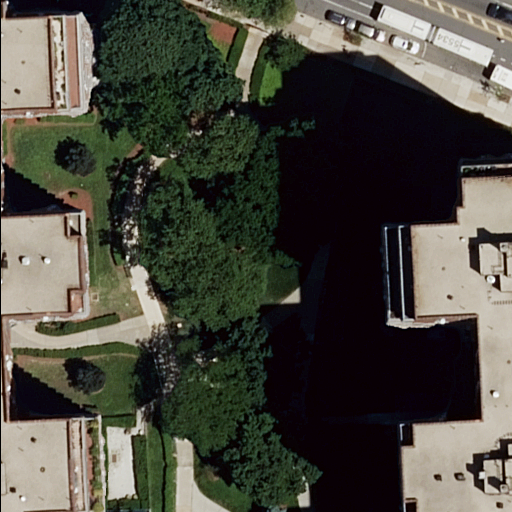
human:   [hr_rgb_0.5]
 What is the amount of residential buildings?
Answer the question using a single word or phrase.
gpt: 2

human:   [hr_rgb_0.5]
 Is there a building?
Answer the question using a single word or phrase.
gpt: yes

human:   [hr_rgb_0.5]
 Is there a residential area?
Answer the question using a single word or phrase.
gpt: yes

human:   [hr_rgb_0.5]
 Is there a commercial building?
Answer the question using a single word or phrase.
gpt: no

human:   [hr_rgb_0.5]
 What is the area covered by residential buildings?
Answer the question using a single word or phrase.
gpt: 688m2

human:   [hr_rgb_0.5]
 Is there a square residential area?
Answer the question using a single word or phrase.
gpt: no

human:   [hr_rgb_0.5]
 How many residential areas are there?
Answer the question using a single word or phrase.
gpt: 1

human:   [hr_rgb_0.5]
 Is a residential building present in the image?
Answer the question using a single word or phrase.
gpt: yes

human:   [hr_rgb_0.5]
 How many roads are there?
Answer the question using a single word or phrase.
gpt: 6

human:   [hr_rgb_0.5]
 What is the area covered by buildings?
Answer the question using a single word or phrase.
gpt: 688m2

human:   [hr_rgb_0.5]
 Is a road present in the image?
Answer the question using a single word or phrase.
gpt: yes

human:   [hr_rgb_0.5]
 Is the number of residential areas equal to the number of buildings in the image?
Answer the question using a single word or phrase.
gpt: no

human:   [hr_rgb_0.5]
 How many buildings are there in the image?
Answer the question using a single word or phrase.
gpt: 2

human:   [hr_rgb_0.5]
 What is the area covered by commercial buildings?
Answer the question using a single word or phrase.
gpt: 0m2

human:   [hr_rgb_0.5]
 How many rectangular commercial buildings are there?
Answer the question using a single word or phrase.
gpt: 0

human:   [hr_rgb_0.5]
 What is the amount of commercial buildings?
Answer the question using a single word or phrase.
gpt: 0

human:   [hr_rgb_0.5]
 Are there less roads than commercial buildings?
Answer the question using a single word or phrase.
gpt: no

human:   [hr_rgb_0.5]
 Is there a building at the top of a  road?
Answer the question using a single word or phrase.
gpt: no

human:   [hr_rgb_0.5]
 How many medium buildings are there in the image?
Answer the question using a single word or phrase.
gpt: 0

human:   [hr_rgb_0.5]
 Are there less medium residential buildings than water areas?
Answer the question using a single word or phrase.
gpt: no

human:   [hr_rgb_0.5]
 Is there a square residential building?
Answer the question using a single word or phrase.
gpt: no

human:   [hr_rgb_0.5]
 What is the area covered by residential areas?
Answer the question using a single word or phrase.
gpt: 6285m2

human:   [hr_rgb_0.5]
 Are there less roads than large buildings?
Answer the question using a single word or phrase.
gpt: no

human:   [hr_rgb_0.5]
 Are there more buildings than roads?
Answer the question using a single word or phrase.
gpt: no

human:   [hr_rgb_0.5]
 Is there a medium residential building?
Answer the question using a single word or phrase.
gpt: no

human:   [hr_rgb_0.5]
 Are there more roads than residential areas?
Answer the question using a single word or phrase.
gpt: yes

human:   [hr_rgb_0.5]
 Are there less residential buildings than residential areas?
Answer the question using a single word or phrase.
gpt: no

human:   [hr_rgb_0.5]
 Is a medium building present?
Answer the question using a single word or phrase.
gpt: no

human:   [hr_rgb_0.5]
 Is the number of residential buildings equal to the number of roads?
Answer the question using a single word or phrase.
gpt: no

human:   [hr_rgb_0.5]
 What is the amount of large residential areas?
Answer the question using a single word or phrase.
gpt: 1

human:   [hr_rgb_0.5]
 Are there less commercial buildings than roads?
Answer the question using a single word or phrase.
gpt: yes

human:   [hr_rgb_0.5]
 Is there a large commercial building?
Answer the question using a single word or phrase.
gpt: no

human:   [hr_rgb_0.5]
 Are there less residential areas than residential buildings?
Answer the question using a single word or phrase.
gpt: yes

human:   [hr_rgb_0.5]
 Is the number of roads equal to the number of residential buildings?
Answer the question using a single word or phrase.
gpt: no

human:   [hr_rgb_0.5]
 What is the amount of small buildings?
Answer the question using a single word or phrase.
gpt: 1

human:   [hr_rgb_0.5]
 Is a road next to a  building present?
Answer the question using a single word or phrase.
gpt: yes

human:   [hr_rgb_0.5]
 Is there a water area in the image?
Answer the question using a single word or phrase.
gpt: no

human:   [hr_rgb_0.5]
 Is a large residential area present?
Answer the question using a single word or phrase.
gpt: yes

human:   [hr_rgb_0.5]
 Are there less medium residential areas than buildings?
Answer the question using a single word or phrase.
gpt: yes

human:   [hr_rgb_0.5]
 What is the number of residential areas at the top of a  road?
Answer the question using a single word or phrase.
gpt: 0

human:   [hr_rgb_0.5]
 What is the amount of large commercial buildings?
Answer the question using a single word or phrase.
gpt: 0

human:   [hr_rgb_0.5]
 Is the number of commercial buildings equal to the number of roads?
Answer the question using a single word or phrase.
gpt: no

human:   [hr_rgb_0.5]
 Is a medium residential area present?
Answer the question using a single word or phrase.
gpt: no

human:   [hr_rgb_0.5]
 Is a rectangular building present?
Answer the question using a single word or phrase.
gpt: no

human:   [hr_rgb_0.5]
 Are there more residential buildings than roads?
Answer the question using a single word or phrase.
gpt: no

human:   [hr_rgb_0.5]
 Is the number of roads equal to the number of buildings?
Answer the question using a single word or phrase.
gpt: no

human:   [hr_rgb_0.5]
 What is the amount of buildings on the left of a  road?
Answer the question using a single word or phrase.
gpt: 1

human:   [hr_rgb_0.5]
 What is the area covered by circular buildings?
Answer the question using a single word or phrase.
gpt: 0m2

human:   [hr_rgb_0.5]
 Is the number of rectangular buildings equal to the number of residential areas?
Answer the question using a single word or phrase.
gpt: no

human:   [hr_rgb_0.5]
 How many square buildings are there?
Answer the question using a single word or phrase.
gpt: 0

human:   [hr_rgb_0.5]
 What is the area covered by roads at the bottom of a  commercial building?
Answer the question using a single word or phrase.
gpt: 0m2

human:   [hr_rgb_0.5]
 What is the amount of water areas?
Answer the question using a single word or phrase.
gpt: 0

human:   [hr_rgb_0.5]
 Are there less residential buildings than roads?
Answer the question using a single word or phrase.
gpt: yes

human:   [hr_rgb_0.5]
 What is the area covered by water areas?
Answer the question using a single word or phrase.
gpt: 0m2

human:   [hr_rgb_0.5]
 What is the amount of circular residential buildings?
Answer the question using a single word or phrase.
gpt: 0

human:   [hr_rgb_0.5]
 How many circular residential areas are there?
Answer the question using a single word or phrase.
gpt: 0

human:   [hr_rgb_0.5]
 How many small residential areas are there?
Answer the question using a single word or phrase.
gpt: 0

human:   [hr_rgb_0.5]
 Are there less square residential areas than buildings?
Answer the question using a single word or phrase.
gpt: yes

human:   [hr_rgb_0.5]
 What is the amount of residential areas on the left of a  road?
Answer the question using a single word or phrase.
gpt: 0

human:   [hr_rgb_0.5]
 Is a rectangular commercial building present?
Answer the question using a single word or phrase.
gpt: no

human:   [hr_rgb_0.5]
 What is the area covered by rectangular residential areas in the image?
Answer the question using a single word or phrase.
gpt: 6285m2

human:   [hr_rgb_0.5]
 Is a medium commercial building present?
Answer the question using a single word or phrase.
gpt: no

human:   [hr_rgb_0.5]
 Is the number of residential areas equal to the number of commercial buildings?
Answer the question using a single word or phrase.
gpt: no

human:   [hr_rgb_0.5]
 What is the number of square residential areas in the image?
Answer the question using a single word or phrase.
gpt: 0